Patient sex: M
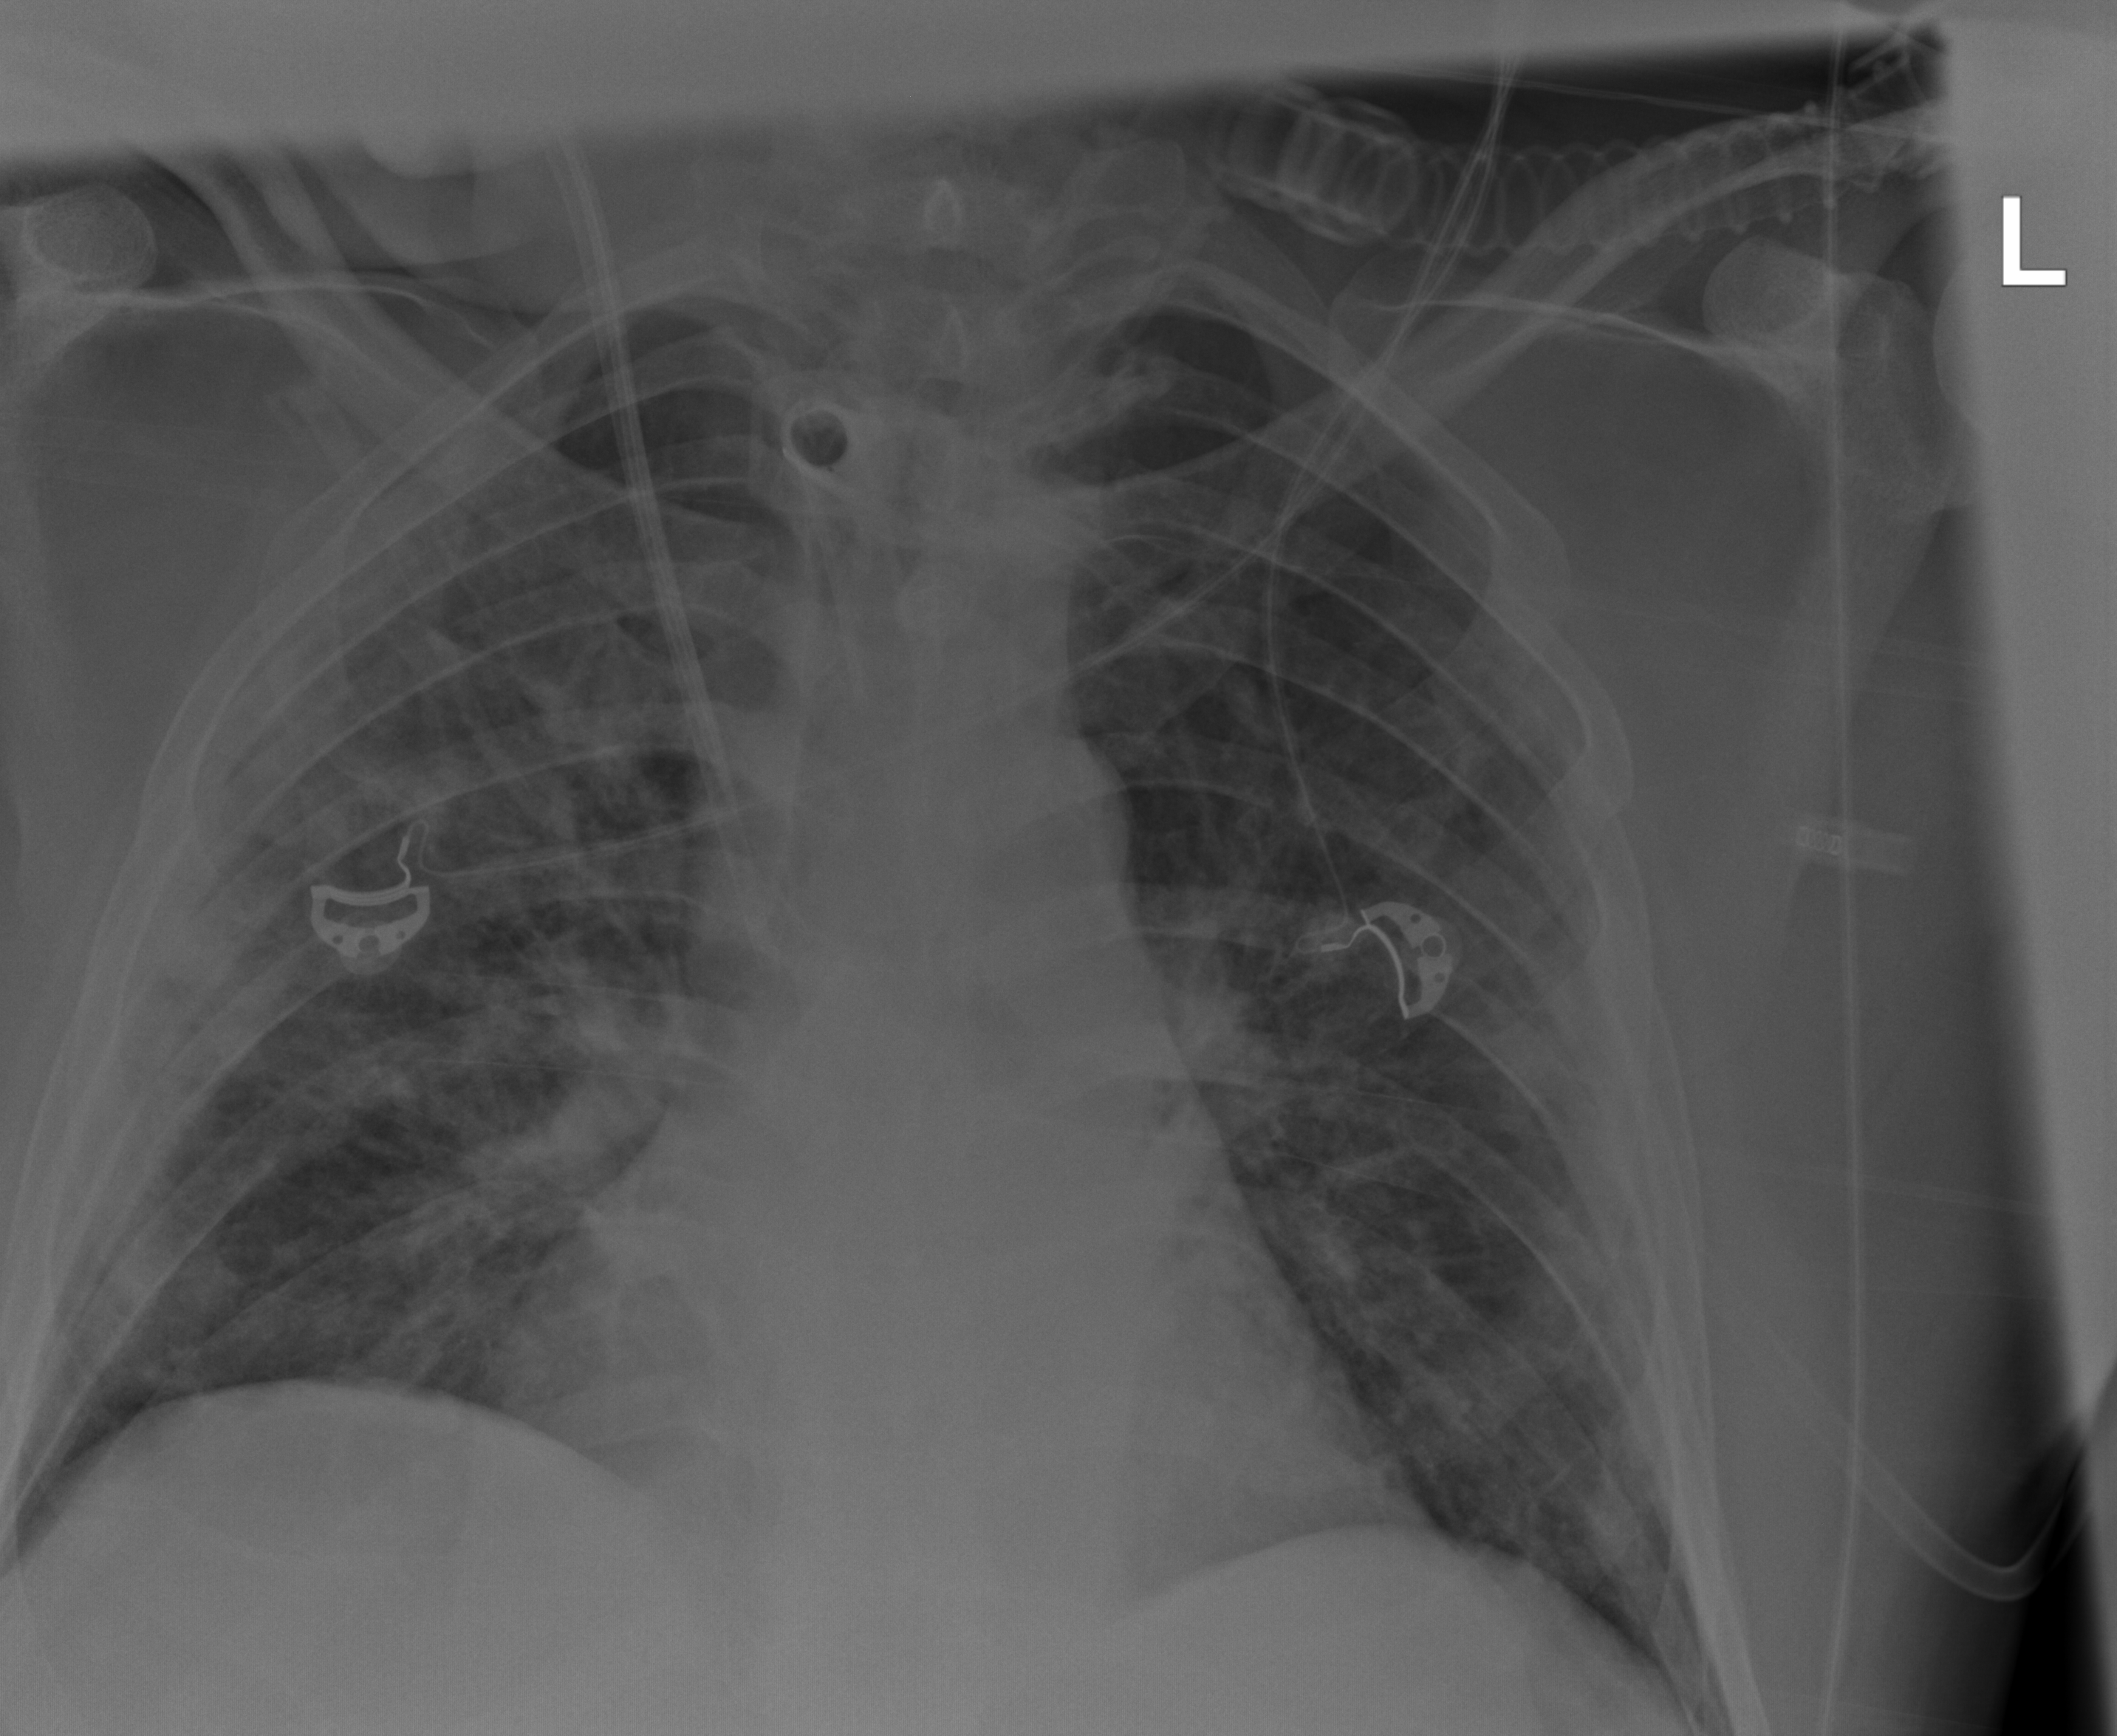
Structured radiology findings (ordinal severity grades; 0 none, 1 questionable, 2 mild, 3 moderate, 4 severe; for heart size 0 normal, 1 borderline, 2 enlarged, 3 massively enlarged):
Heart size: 1
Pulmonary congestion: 0
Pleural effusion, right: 0
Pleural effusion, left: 0
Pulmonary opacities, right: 3
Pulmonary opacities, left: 2
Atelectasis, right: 2
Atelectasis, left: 2